Interaction volume radius: 10 \u00c5
Interaction volume height: 15 \u00c5
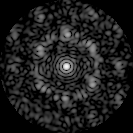
Disorder parameter: 0.6961